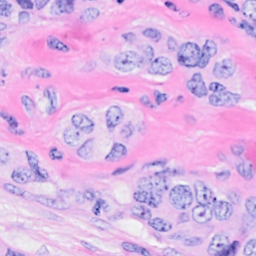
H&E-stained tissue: Breast